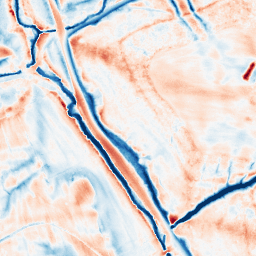
Category: edge_preserving
Decomposition family: guided
Decomposition parameters: radius: 8
eps: 0.001
Upsampling method: cubic_catmull_rom
Upsampling parameters: scale: 2
Upsampling scale: 2